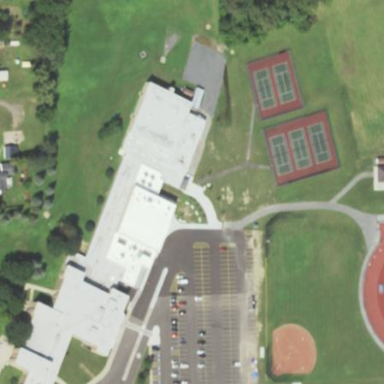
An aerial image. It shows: School building or complex.